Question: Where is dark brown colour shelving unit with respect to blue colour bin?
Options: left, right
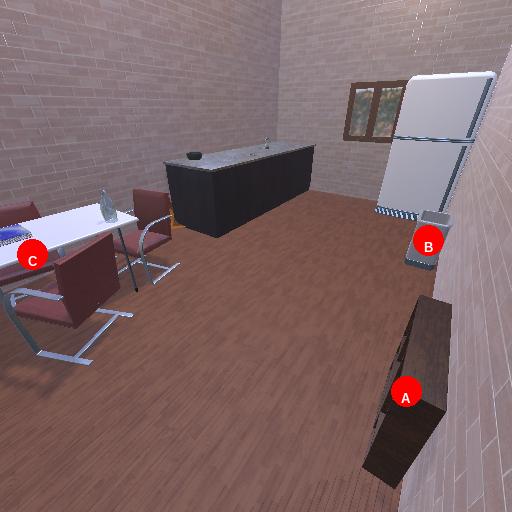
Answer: left